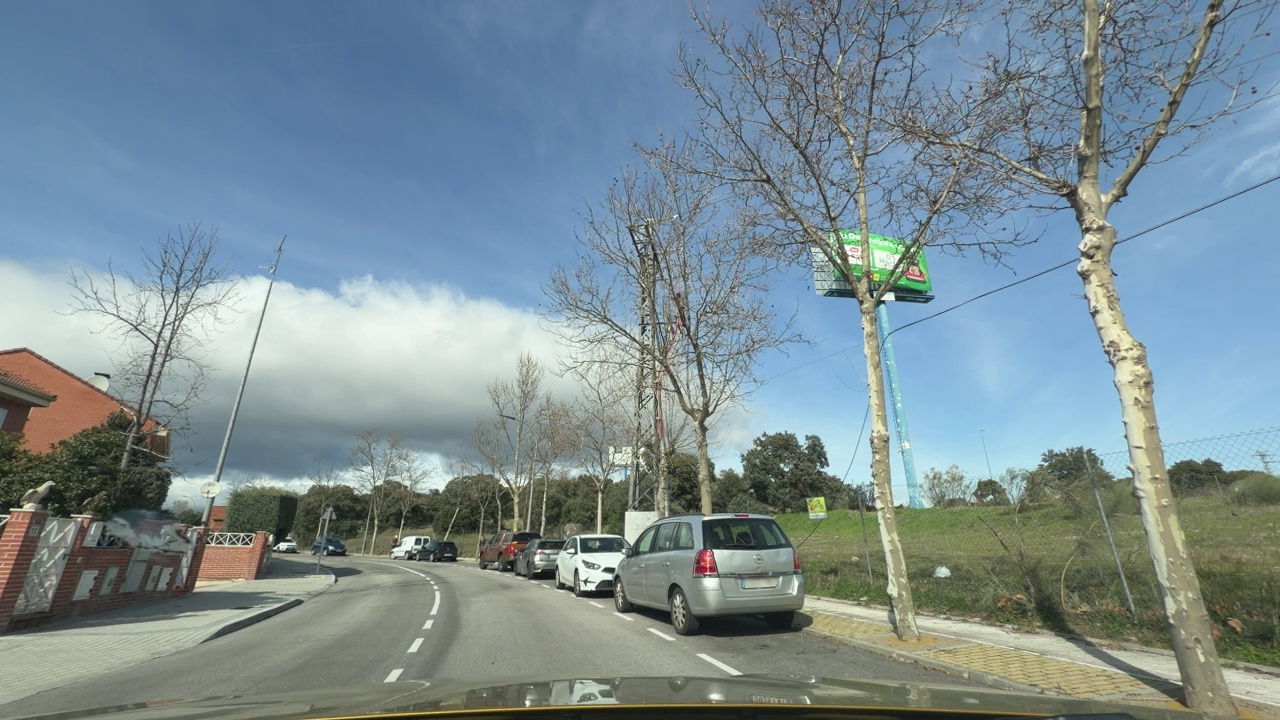
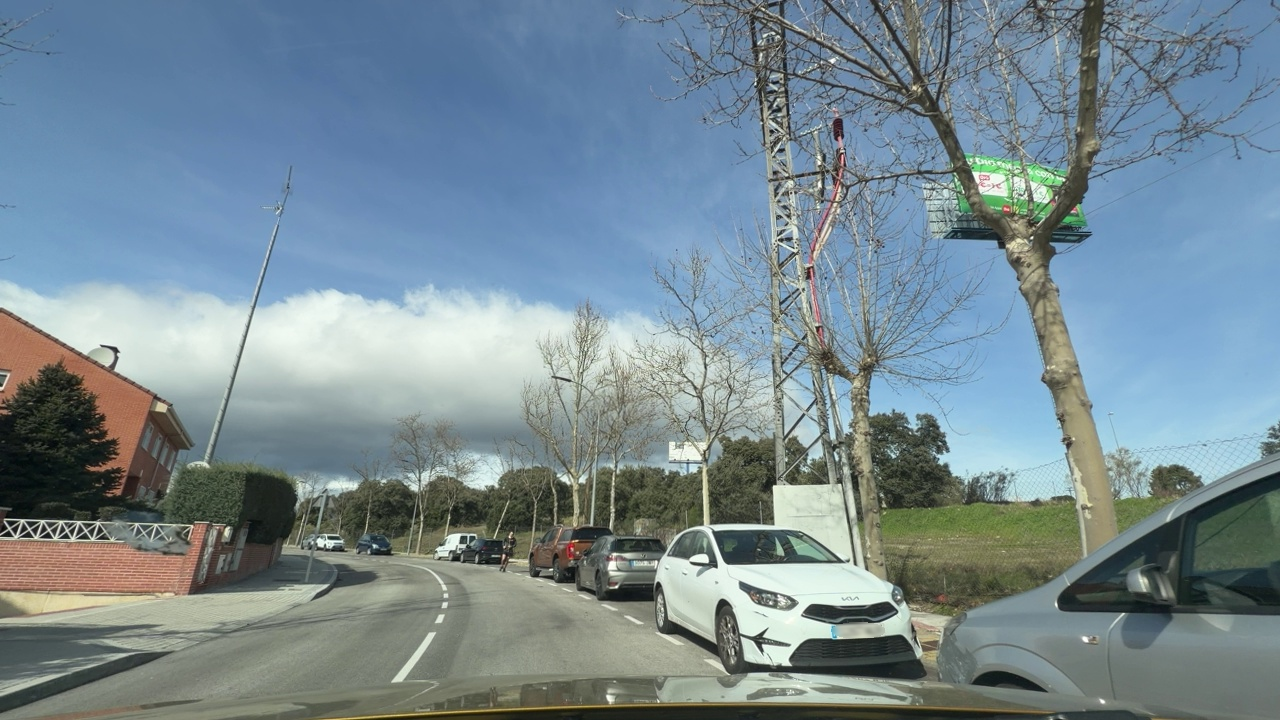
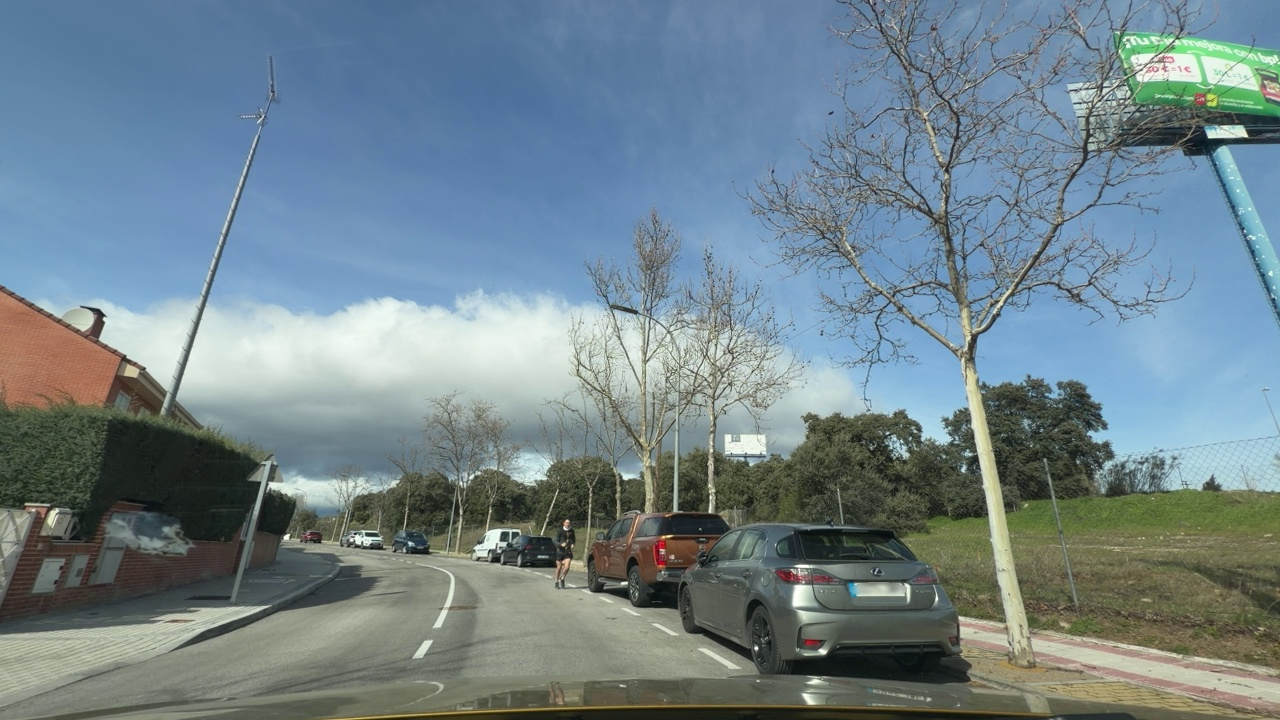
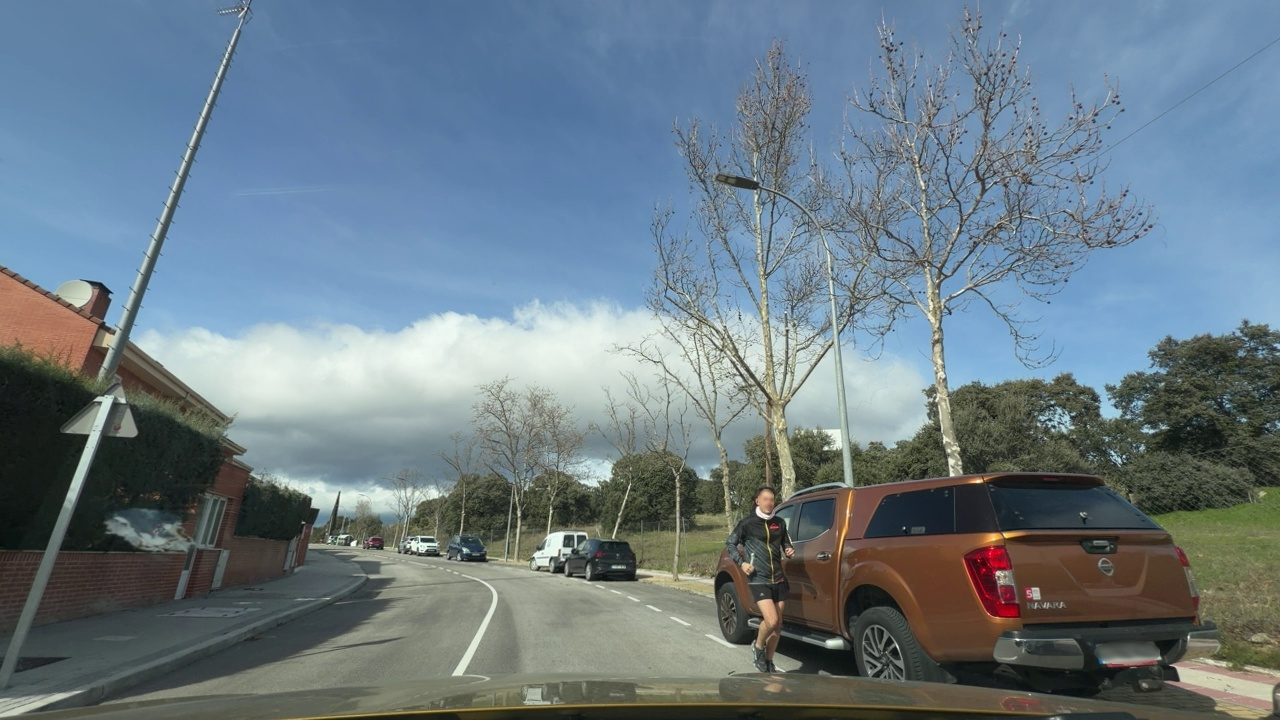
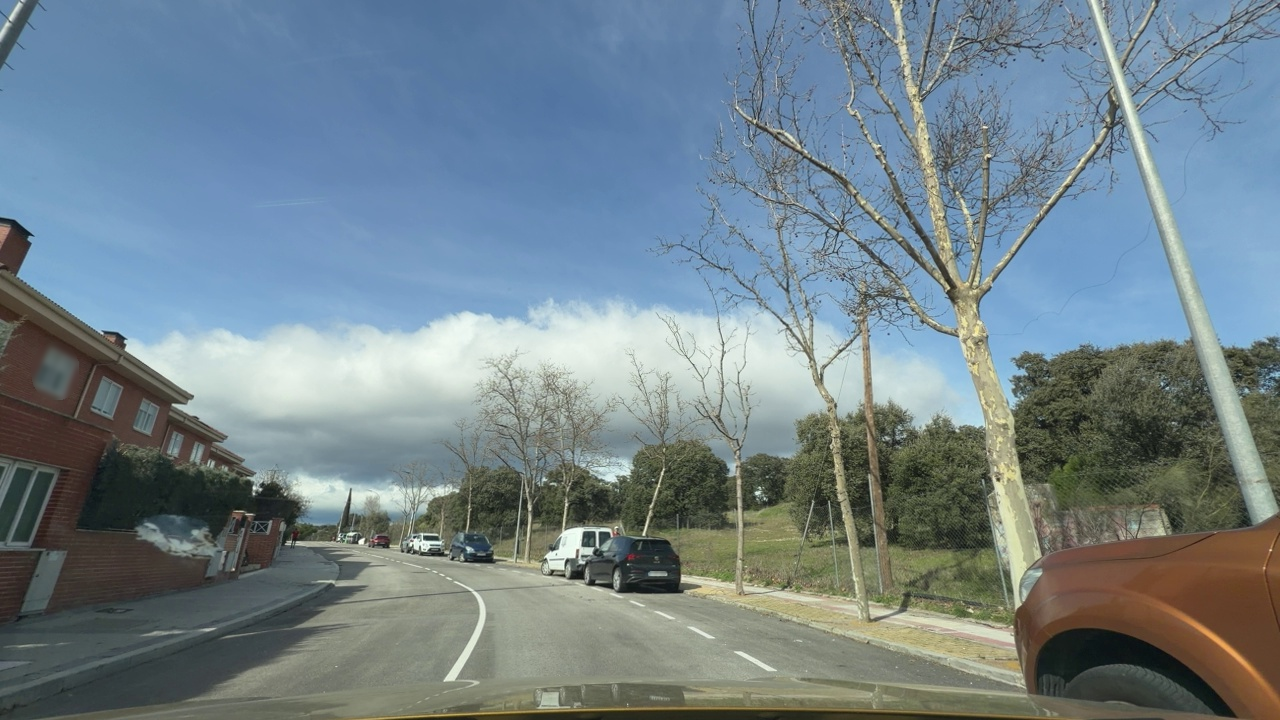
Situation: Pedestrian
Question: Is the ego vehicle traveling on a narrow street with sidewalks or bike lanes directly adjacent to the roadway?
Answer: Yes
Reasoning: The Ego vehicle is traveling along a narrow two-way street consisting of one lane for each direction of travel. To the right of the Ego vehicle, a row of cars is parked in a parallel formation immediately adjacent to the lane.

Situation: Pedestrian
Question: Are pedestrians or cyclists moving alongside the ego vehicle on the right side?
Answer: Yes
Reasoning: Between the Ego vehicle and the parallel-parked cars to its right, a pedestrian appears running in very close proximity to the vehicle's position.

Situation: Pedestrian
Question: Could a pedestrian's current path intersect with the trajectory of the ego vehicle?
Answer: Yes
Reasoning: Between the Ego vehicle and the parallel-parked cars to its right, a pedestrian appears running in very close proximity to the vehicle's position.

Situation: Pedestrian
Question: Are pedestrians or cyclists moving alongside the ego vehicle on the left side?
Answer: No
Reasoning: To the left of the Ego vehicle, there is an oncoming traffic lane with no vehicles parked along its far edge.